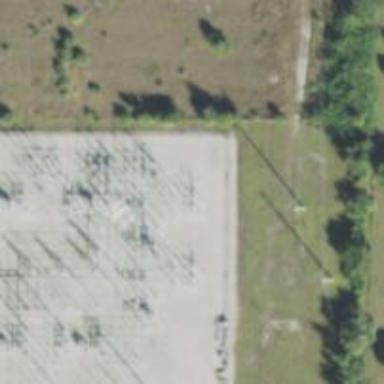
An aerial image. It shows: Switch used for power control.